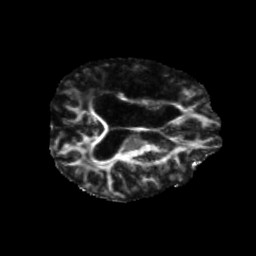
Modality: FA
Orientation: axial
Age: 46
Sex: male
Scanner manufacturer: siemens
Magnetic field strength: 3 T
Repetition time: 5.25 s
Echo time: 0.08 s